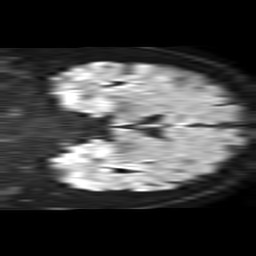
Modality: TRACE
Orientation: coronal
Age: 53
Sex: male
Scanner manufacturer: philips
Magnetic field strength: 1.5 T
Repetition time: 4.6 s
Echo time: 0.08528 s